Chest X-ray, AP view. Patient: 58 years old, sex M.
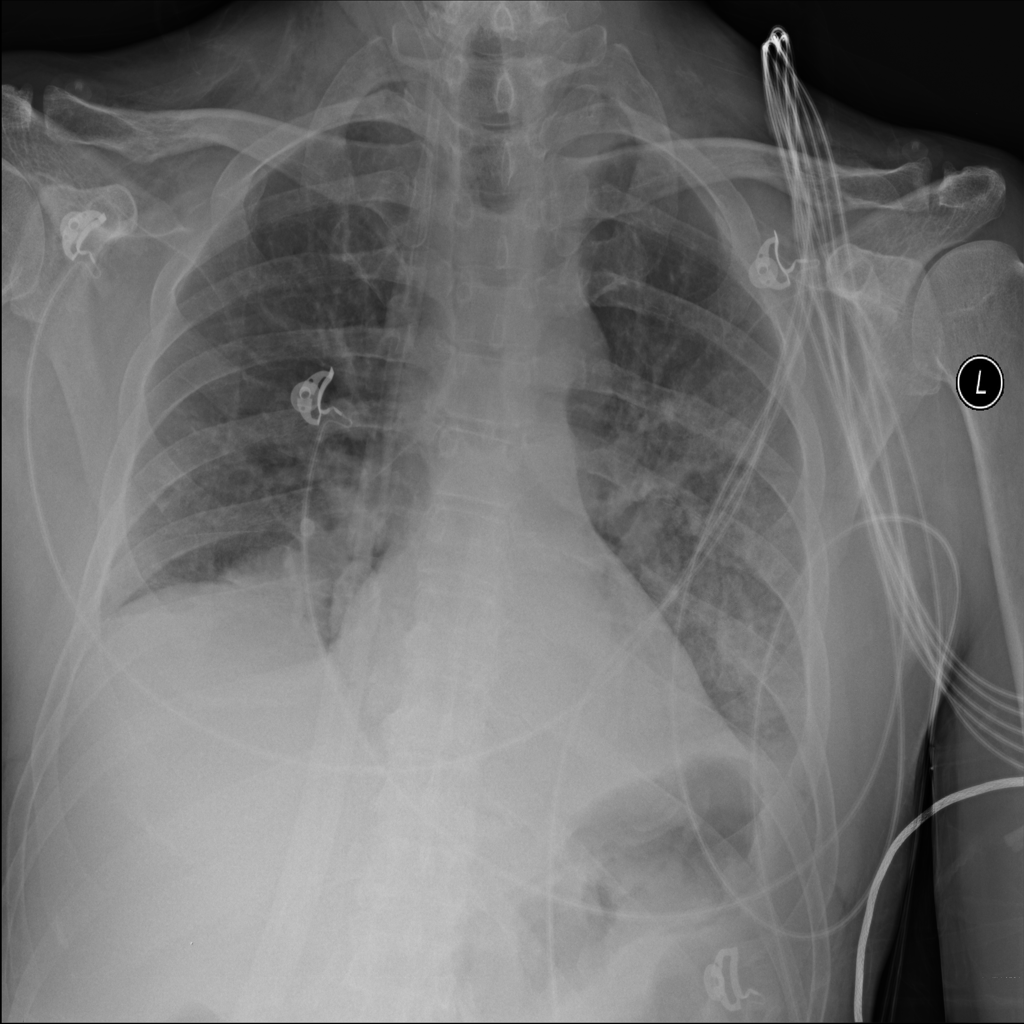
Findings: Effusion, Infiltration